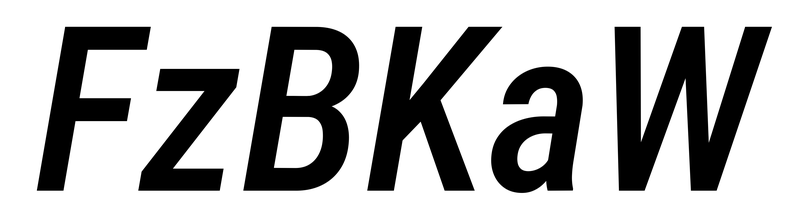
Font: Roboto-Italic_Condensed_Medium_Italic